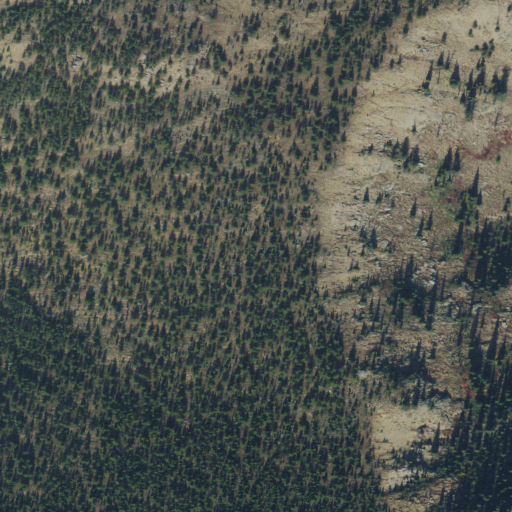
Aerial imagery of ridge(s) in Idaho named Saddle Blanket Ridge containing evergreen forest, shrub, and grassland